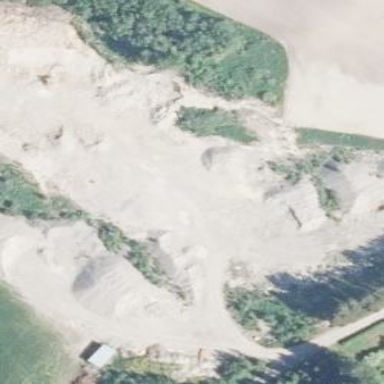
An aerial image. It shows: Quarry with gravel as the main resource.